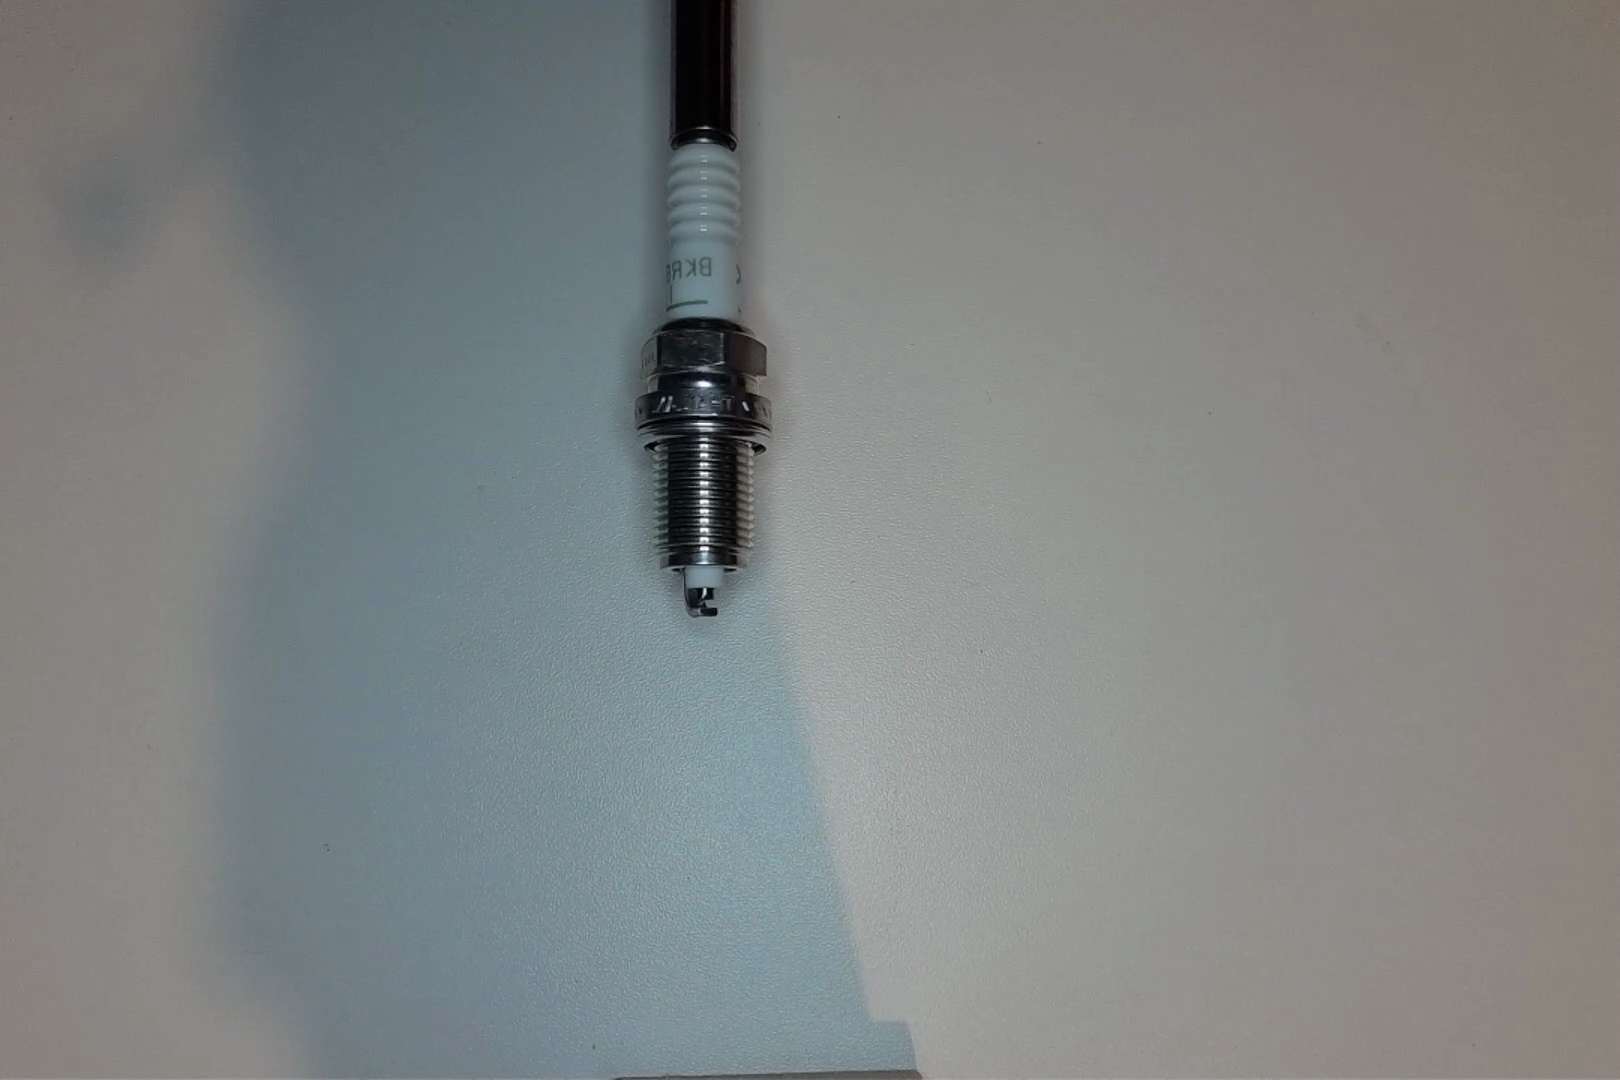
Label: no anomaly